Interaction volume radius: 5 \u00c5
Interaction volume height: 15 \u00c5
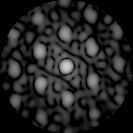
Disorder parameter: 0.4996